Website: home-depot
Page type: orders-overview
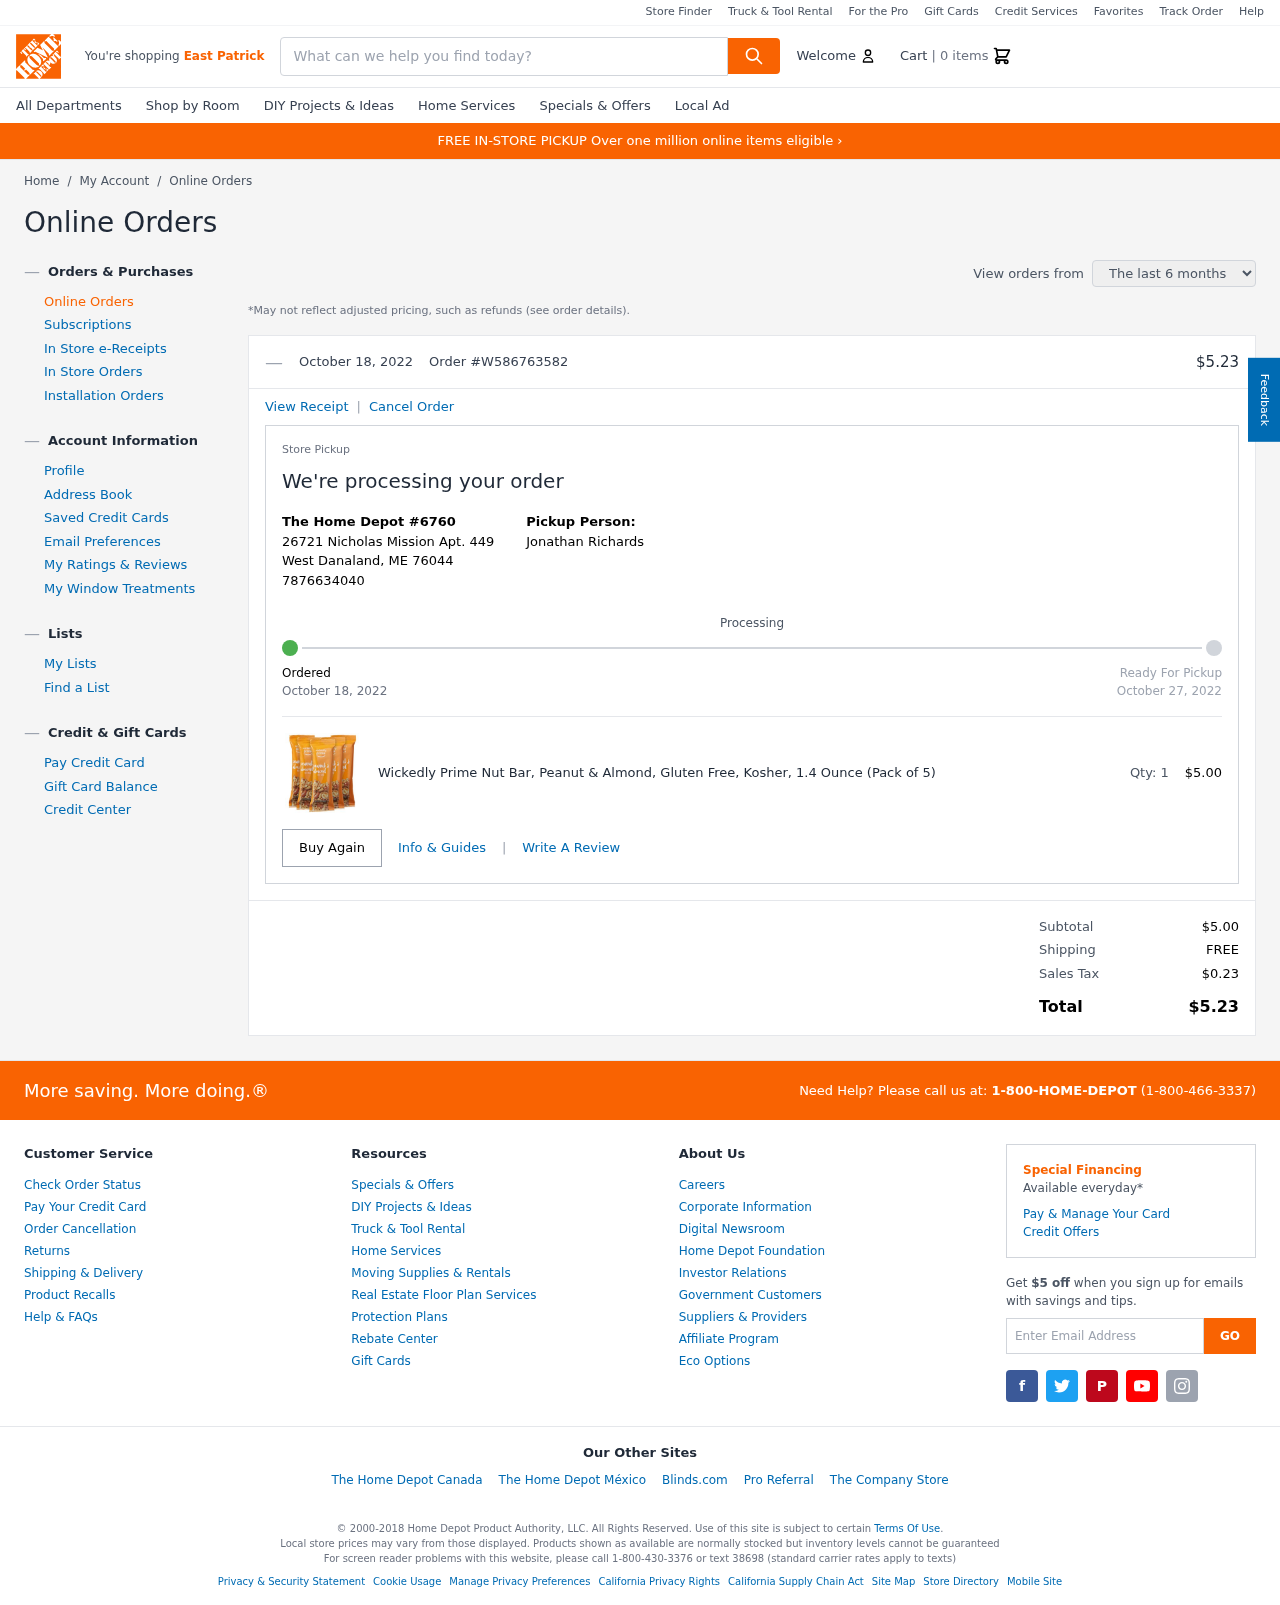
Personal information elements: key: PII_CITY
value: East Patrick
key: PII_FULLNAME
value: Jonathan Richards
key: PII_LOCATION1_CITY_STATE_ZIP
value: West Danaland, ME 76044
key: PII_LOCATION1_STREET
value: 26721 Nicholas Mission Apt. 449
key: PII_PHONE
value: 7876634040
Product elements: key: PRODUCT1_NAME
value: Wickedly Prime Nut Bar, Peanut & Almond, Gluten Free, Kosher, 1.4 Ounce (Pack of 5)
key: PRODUCT1_PRICE
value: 5
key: PRODUCT1_QUANTITY
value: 1
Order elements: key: ORDER_NUM_ITEMS
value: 0
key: ORDER_DATE
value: October 18, 2022
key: ORDER_ID
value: W586763582
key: ORDER_TOTAL
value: $5.23
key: ORDER_DELIVERY_DATE
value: October 27, 2022
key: ORDER_SUBTOTAL
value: $5.00
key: ORDER_SHIPPING_COST
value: FREE
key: ORDER_TAX
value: $0.23
Search elements: key: HEADER_SEARCH
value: What can we help you find today?